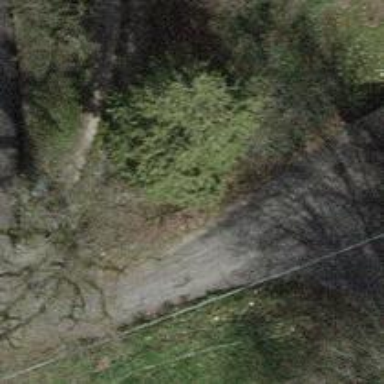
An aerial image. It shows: Evergreen needle-leaved tree.